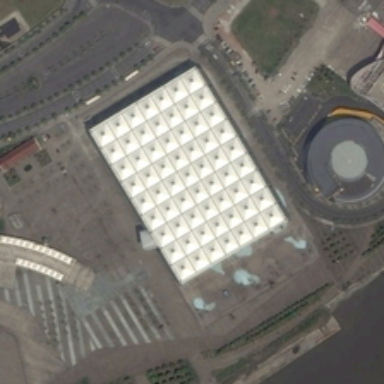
A rectangle white center building is near a road with green trees and several buildings with parking lots .